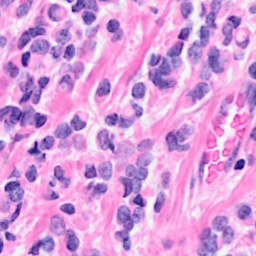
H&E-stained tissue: Breast